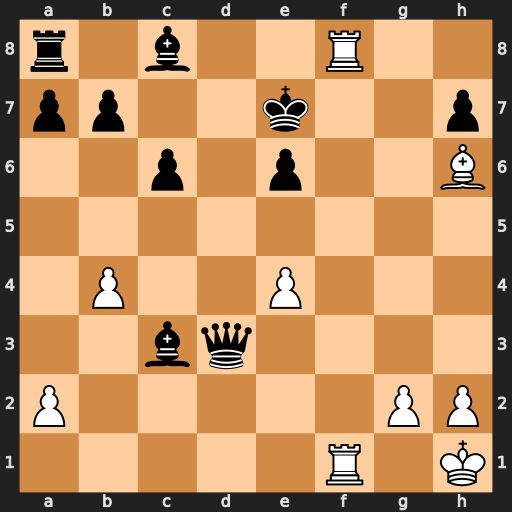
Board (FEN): r1b2R2/pp2k2p/2p1p2B/8/1P2P3/2bq4/P5PP/5R1K
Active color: w
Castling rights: -
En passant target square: -
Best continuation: R1f7+ Kd6 Rd8+ Ke5 Rxd3